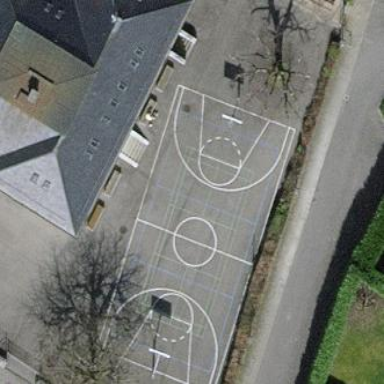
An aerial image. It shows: Basketball court in the leisure land pitch.